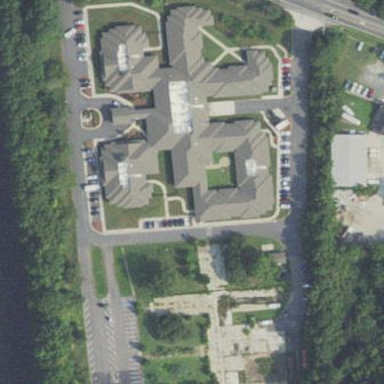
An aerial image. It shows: Nursing home in commercial area.